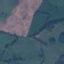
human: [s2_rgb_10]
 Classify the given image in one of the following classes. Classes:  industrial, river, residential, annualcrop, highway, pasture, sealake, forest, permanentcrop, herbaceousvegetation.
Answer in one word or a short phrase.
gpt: Pasture